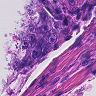
Metastatic tissue present: yes